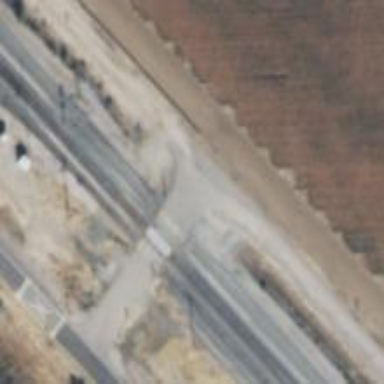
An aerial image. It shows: Level crossing with saltire markings.